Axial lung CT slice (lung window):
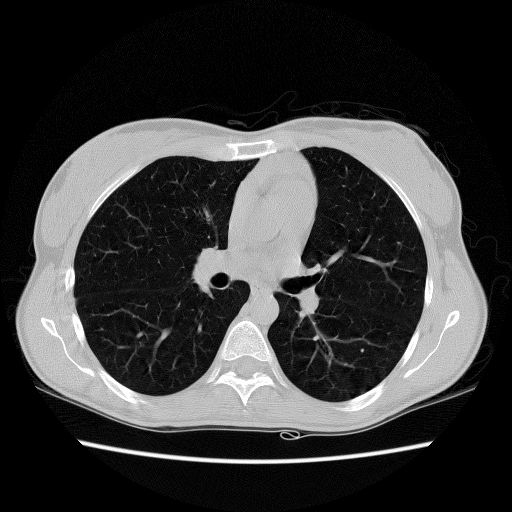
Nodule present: no